Question: First of all i know it would be better to have the css in a external file, but this is just for testing. i've created a banner which include several columns with images. In order to make this responsive i'm trying to use percentages. However i've come to a issue regarding the wrapper div, when applying auto height. It seem to just make it 100% instead of the same height as the actual content? How can i make the wrapper div same height as the content(images)?
JSFiddle link: <URL>
'''
<head>
<style>
.wrapper {
width: 100%;
height: auto;
}
.item {
float: left;
}
.double-size {
width: 66.6666%;
height: auto;
}
.normal-size {
float: left;
width: 33.3333%;
height: auto;
display: inline-block;
}
.double-size .column-big {
box-sizing:border-box;
width: 100%;
height: auto;
padding: 0px 2px 0px 0px;
}
.normal-size .column-small-1 {
box-sizing:border-box;
width: 100%;
height: 50%;
padding: 0px 0px 2px 2px;
}
.normal-size .column-small-2 {
box-sizing:border-box;
width: 100%;
height: 50%;
padding: 2px 0px 0px 2px;
}
.column-content {
height: 100%;
position: relative;
overflow: hidden;
}
.column-content .meta-info-doub {
box-sizing:border-box;
position: absolute;
height: auto;
width: 100%;
bottom:0;
right: 0;
padding: 40px;
}
.column-content .meta-info-norm {
box-sizing:border-box;
position: absolute;
height: auto;
width: 100%;
bottom:0;
right: 0;
padding: 20px;
}
.title-double {
font-family: 'Open Sans', sans-serif;
font-size: 20px;
line-height: 1.65;
background: #161616;
background: rgba(22, 22, 22, 0.5);
color: #fff;
display: inline;
padding: 4px 0;
margin: 0;
-webkit-box-shadow: 7px 0 0 rgba(22, 22, 22, 0.5), -7px 0 0 rgba(22, 22, 22, 0.5);
box-shadow: 7px 0 0 rgba(22, 22, 22, 0.5), -7px 0 0 rgba(22, 22, 22, 0.5);
text-transform: uppercase;
}
.title-normal {
font-family: 'Open Sans', sans-serif;
font-size: 17px;
line-height: 1.65;
background: #161616;
background: rgba(22, 22, 22, 0.5);
color: #fff;
display: inline;
padding: 4px 0;
margin: 0;
-webkit-box-shadow: 7px 0 0 rgba(22, 22, 22, 0.5), -7px 0 0 rgba(22, 22, 22, 0.5);
box-shadow: 7px 0 0 rgba(22, 22, 22, 0.5), -7px 0 0 rgba(22, 22, 22, 0.5);
text-transform: uppercase;
}
.date-double {
font-family: 'Open Sans', sans-serif;
display: inline;
color: #fff;
font-size: 11px;
text-shadow: 0 1px 0 #222;
text-transform: uppercase;
margin-bottom: 11px;
display: block;
}
.date-normal {
font-family: 'Open Sans', sans-serif;
display: inline;
color: #fff;
font-size: 11px;
text-shadow: 0 1px 0 #222;
text-transform: uppercase;
margin-bottom: 11px;
display: block;
}
.column-content .content-image{
height: auto;
width: 100%;
background-size: 100%;
display:block;
-moz-transition: all .5s;
-webkit-transition: all .5s;
transition: all .5s;
}
.column-content .content-image:hover {
-moz-transform: scale(1.2);
-webkit-transform: scale(1.2);
transform: scale(1.2);
}
@media all and (max-width: 768px) {
.normal-size {
float: none;
width: 100%;
margin-top: 3px;
}
.double-size {
float: none;
width: 100%;
}
}
</style>
</head>
<body>
<div class="wrapper">
<div class="item double-size">
<div class="column-big">
<div class="column-content">
<img src="http://blognewswp.gotheme.net/wp-content/uploads/2014/08/shutterstock_190029455_supersize-640x400.jpg" href="#" id="img-zoom" class="content-image">
<div class="meta-info-doub">
<h3 class="date-double">23. Oktober 2015</h3>
<h3 class="title-double">Post 1</h3>
</div>
</div>
</div>
</div>
<div class="item normal-size">
<div class="column-small-1">
<div class="column-content">
<img src="http://blognewswp.gotheme.net/wp-content/uploads/2014/08/shutterstock_190029455_supersize-640x400.jpg" href="#" id="img-zoom" class="content-image">
<div class="meta-info-norm">
<h3 class="date-double">23. Oktober 2015</h3>
<div class="info-title"><h3 class="title-normal">Post 2</h3></div>
</div>
</div>
</div>
<div class="column-small-2">
<div class="column-content">
<img src="http://blognewswp.gotheme.net/wp-content/uploads/2014/08/shutterstock_190029455_supersize-640x400.jpg" href="#" id="img-zoom" class="content-image">
<div class="meta-info-norm">
<h3 class="date-double">23. Oktober 2015</h3>
<div class="info-title"><h3 class="title-normal">Post 3</h3></div>
</div>
</div>
</div>
</div>
</div>
</body>
'''

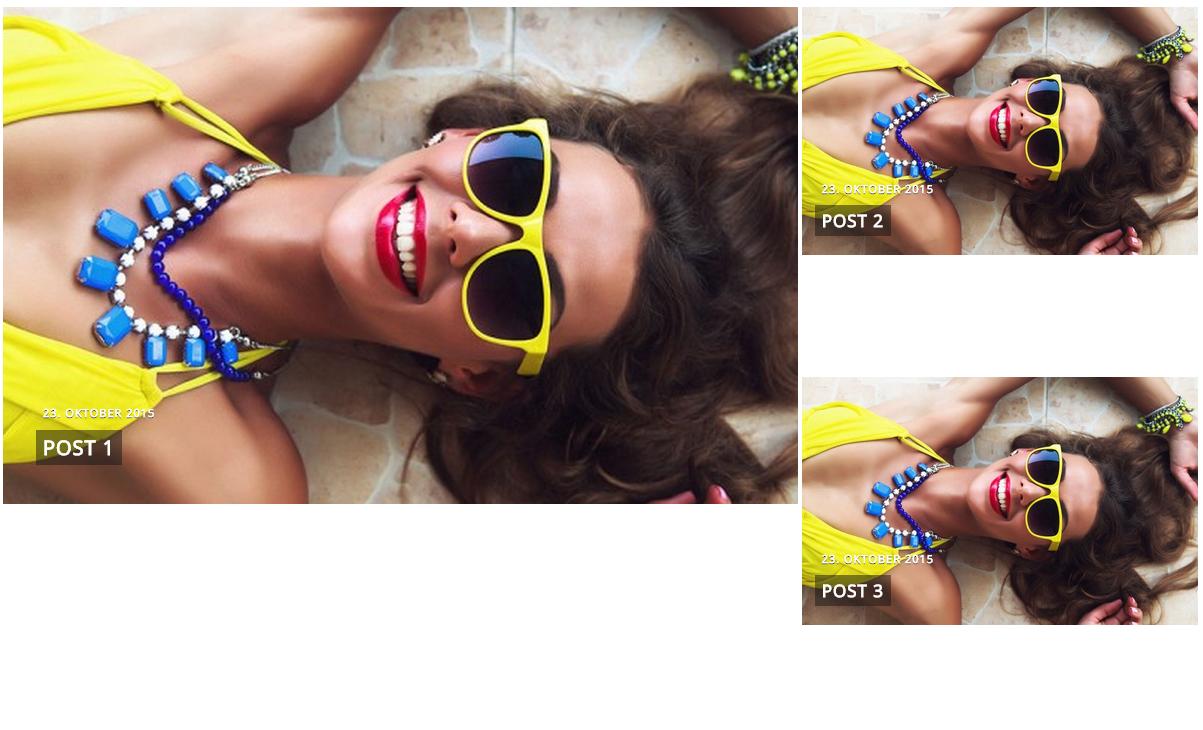
Answer: Try :
'''
.wrapper {
position:absolute;
}
'''
And I have updated the JSFiddle to remove some unnecessary divs:
<URL>
P.S.: the 'background: red;' on '.wrapper' is to show you its height.